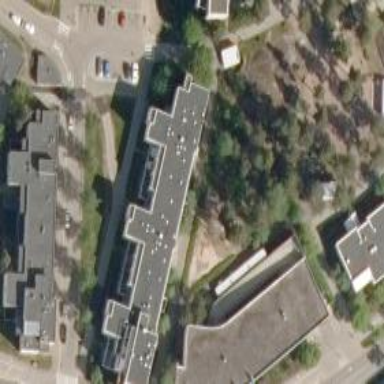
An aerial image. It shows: Multi-storey parking building.